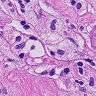
Metastatic tissue present: yes